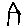
Label: house